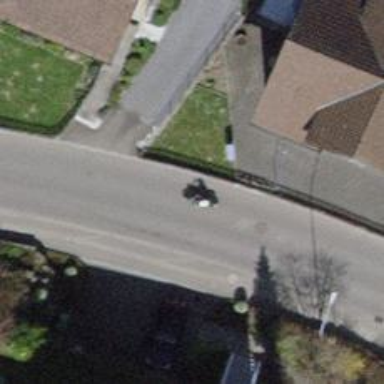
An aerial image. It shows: Smoothly paved residential road.